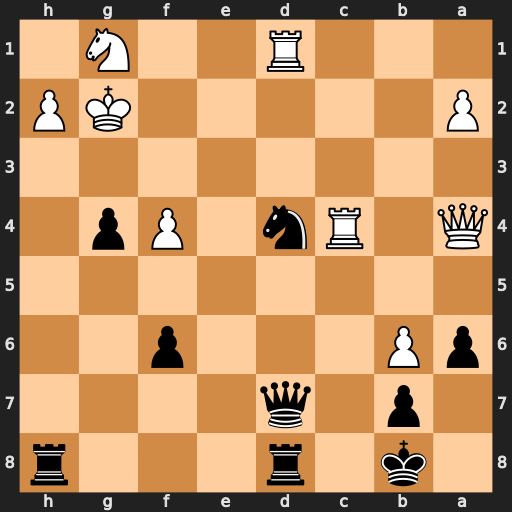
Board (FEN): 1k1r3r/1p1q4/pP3p2/8/Q1Rn1Pp1/8/P5KP/3R2N1
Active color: b
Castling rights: -
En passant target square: -
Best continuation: Qd5+ Kf1 Rxh2